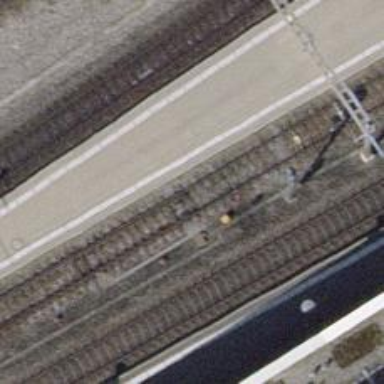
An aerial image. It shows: Railway switch.